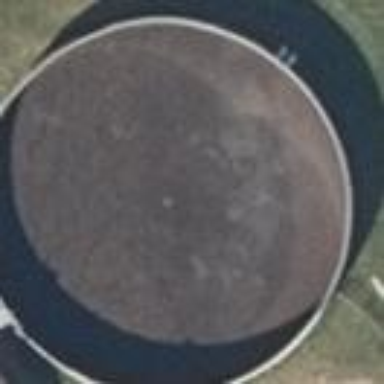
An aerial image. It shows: Slurry tank building.